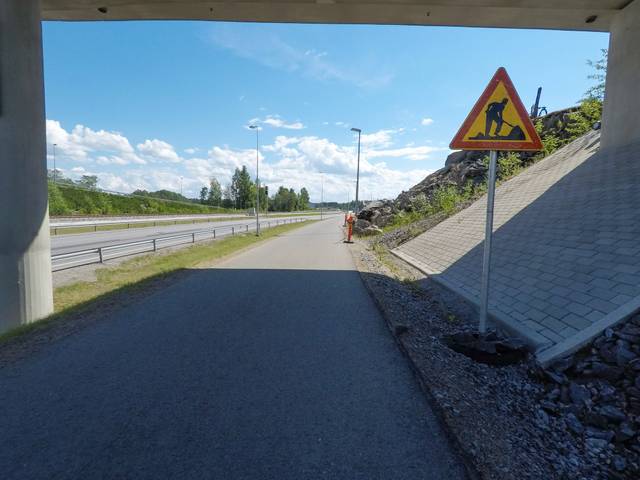
Region: Finland
Coordinates: 61.879, 28.871